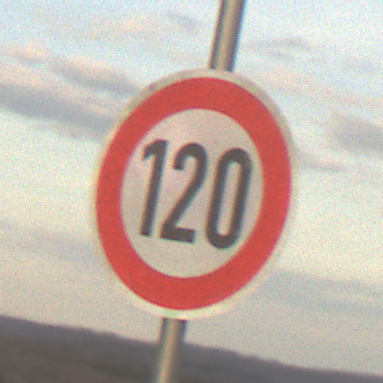
Verkehrszeichen: Geschwindigkeit120
Umgebung: Outdoor, Nature
Tageszeit: SunriseSunset
Wetter: PartlyCloudy
Licht: Natural
Jahreszeit: NotSpecified
Kontrast: LowContrast